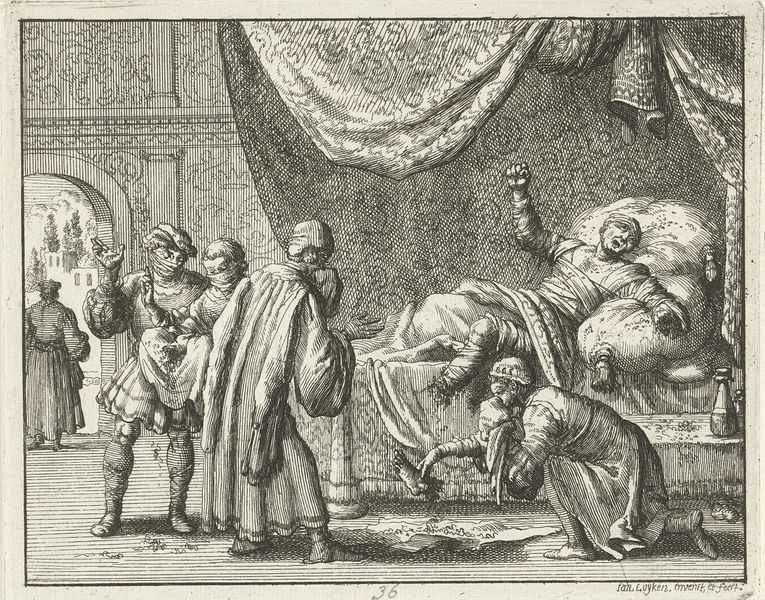
Titel: Honoricus, koning der Vandalen, sterft en wordt door wormen gegeten
Künstler: Jan Luyken
Standort: Amsterdam
Institution: Rijksmuseum
Schlagwörter: fuß, tür, zeichnung, flasche, gesten, vorhang, bogen, grafik, rundbogen, krieg, kissen, verzierung, bett, blut, antike, lepra, maske, radierung, stich, arzt, verzweiflung, krankheit, leiden, schmerz, seuche, mittelalter, kupferstich, schmerzen, verletzung, schrei, ärzte, verhüllung, gestank, tapeten, ätzung, pest, ekel, amputation, sichtum, kuperstich, ansteckung